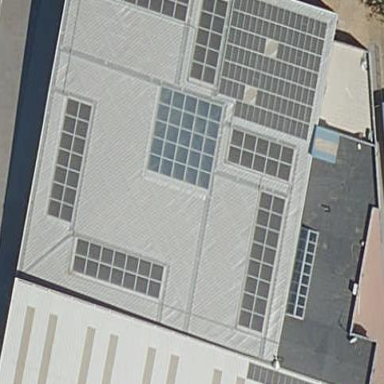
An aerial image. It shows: View of roof of building.